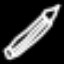
Label: pencil